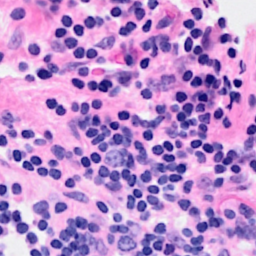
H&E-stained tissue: Breast